Field crop: maize
Growth stage: 1
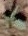
Species: datura